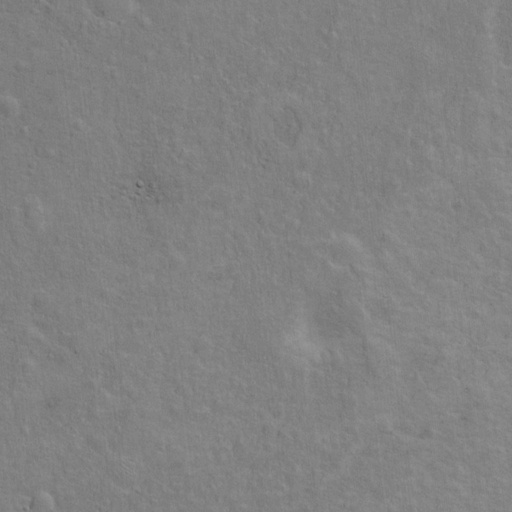
Classes present: Background